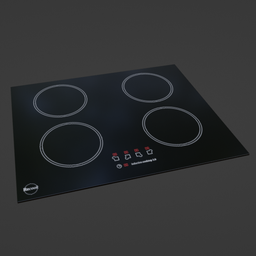
Label: appliances